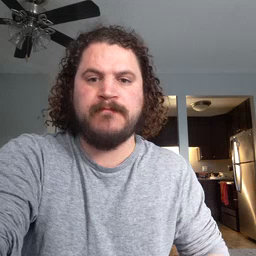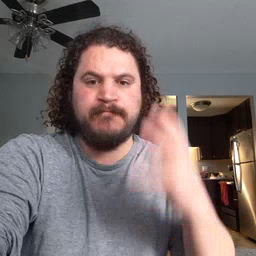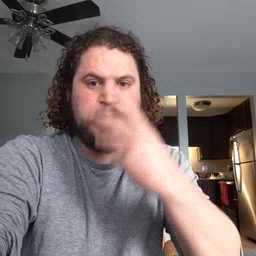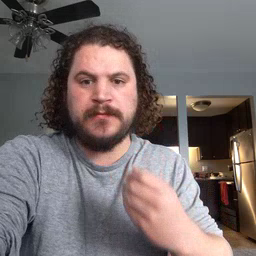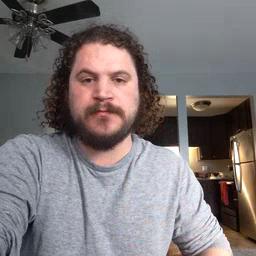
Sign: pretty